Interaction volume radius: 10 \u00c5
Interaction volume height: 15 \u00c5
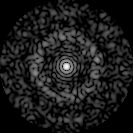
Disorder parameter: 0.836